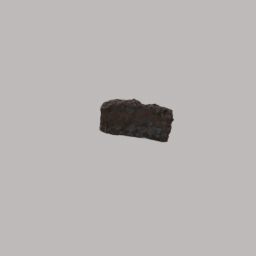
Label: architecture